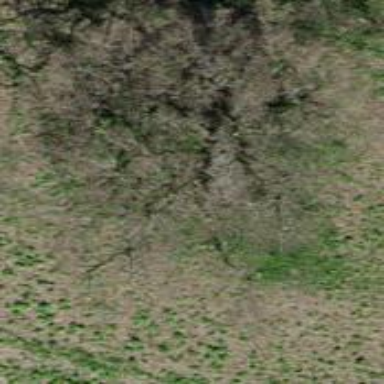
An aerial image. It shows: Single tag "natural: tree."